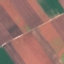
Land use / land cover: AnnualCrop